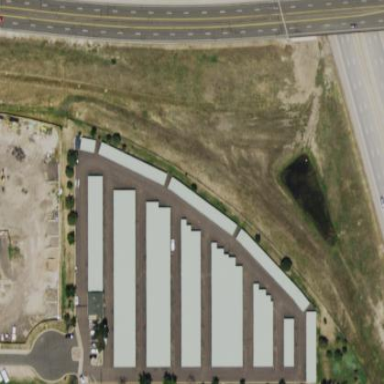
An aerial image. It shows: Storage rental shop.